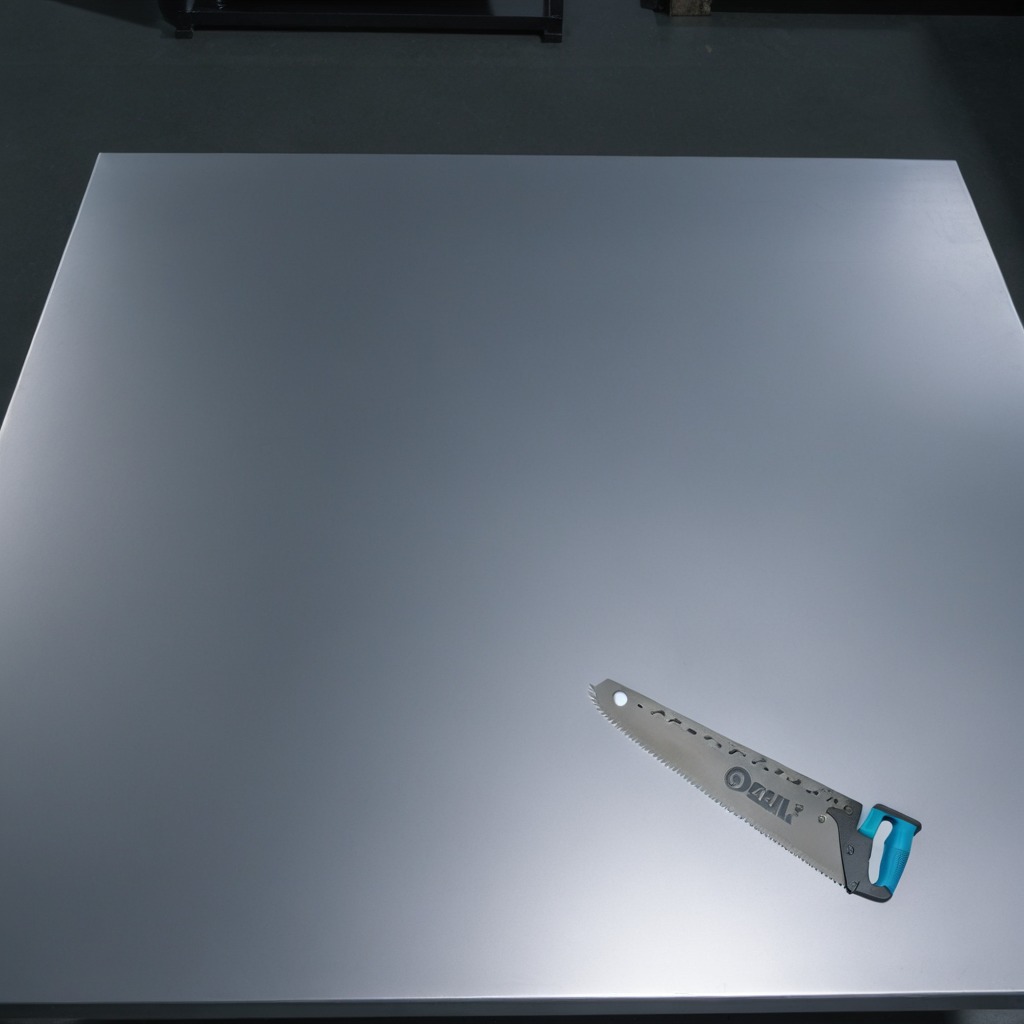
A metal saw is lying on the tabletop in the basement.